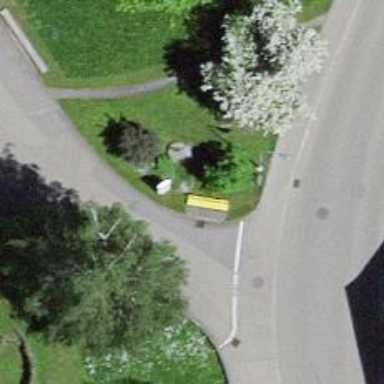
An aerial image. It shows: Bench.